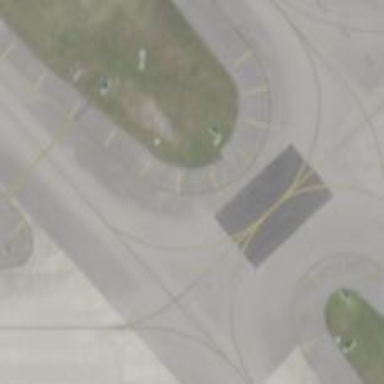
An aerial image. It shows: Image of taxiway at airport.